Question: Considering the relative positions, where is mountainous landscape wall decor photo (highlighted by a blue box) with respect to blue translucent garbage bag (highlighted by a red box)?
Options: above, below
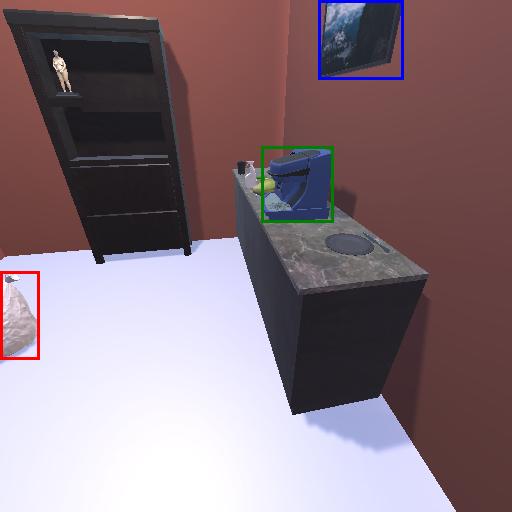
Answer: above